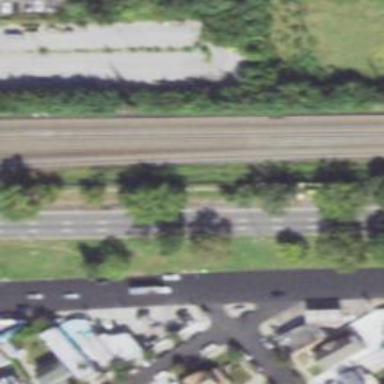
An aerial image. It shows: Electrified rail railway.